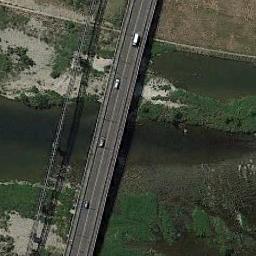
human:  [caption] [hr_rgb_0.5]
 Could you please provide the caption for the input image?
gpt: A bridge built on a dark green river and the flood bed of the river while some cars on the bridge .

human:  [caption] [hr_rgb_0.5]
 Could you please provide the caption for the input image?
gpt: On one side of the river are vegetation and on the other side are settlements .

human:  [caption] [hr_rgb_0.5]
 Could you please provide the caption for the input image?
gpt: There is a bridge with some cars over the water and land .

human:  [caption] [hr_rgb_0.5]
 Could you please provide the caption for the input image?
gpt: A bridge connects the land on both sides of the green river  There are four cars on the bridge  There are several green sandbars in the middle of the river .

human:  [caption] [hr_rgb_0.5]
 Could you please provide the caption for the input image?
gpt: There are many cars on the bridge .